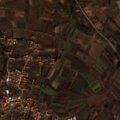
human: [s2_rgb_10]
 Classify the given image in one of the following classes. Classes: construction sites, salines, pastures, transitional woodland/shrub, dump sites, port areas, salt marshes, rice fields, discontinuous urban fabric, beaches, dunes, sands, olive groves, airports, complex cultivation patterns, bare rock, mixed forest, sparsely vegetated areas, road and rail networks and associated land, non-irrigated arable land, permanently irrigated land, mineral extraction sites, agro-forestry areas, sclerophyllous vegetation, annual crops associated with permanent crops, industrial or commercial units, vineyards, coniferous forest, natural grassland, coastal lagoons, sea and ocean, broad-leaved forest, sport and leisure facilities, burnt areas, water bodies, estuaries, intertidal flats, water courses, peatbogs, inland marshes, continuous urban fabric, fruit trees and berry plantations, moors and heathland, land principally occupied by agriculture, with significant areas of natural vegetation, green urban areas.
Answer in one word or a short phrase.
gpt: discontinuous urban fabric, non-irrigated arable land, complex cultivation patterns, land principally occupied by agriculture, with significant areas of natural vegetation